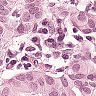
Metastatic tissue present: yes